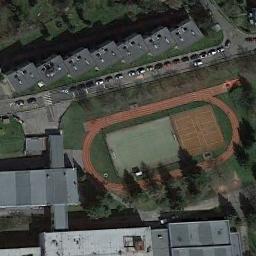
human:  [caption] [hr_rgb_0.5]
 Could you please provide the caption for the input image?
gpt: There are many buildings next to the ground track field .

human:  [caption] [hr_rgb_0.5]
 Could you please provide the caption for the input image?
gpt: There are some trees on one side of the track .

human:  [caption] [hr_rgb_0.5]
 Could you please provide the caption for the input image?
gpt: The ground track field with other sports field is surrounded by some buildings .

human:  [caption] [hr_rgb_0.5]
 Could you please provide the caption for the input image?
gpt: A track and field built on the lawn next to the building and the road .

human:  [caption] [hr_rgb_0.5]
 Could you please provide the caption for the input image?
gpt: There are some blue and gray buildings around the ground track field .